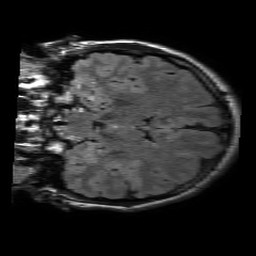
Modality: FLAIR
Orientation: coronal
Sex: male
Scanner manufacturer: philips
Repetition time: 11 s
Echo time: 0.125 s